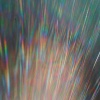
Label: sunburn